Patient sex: M
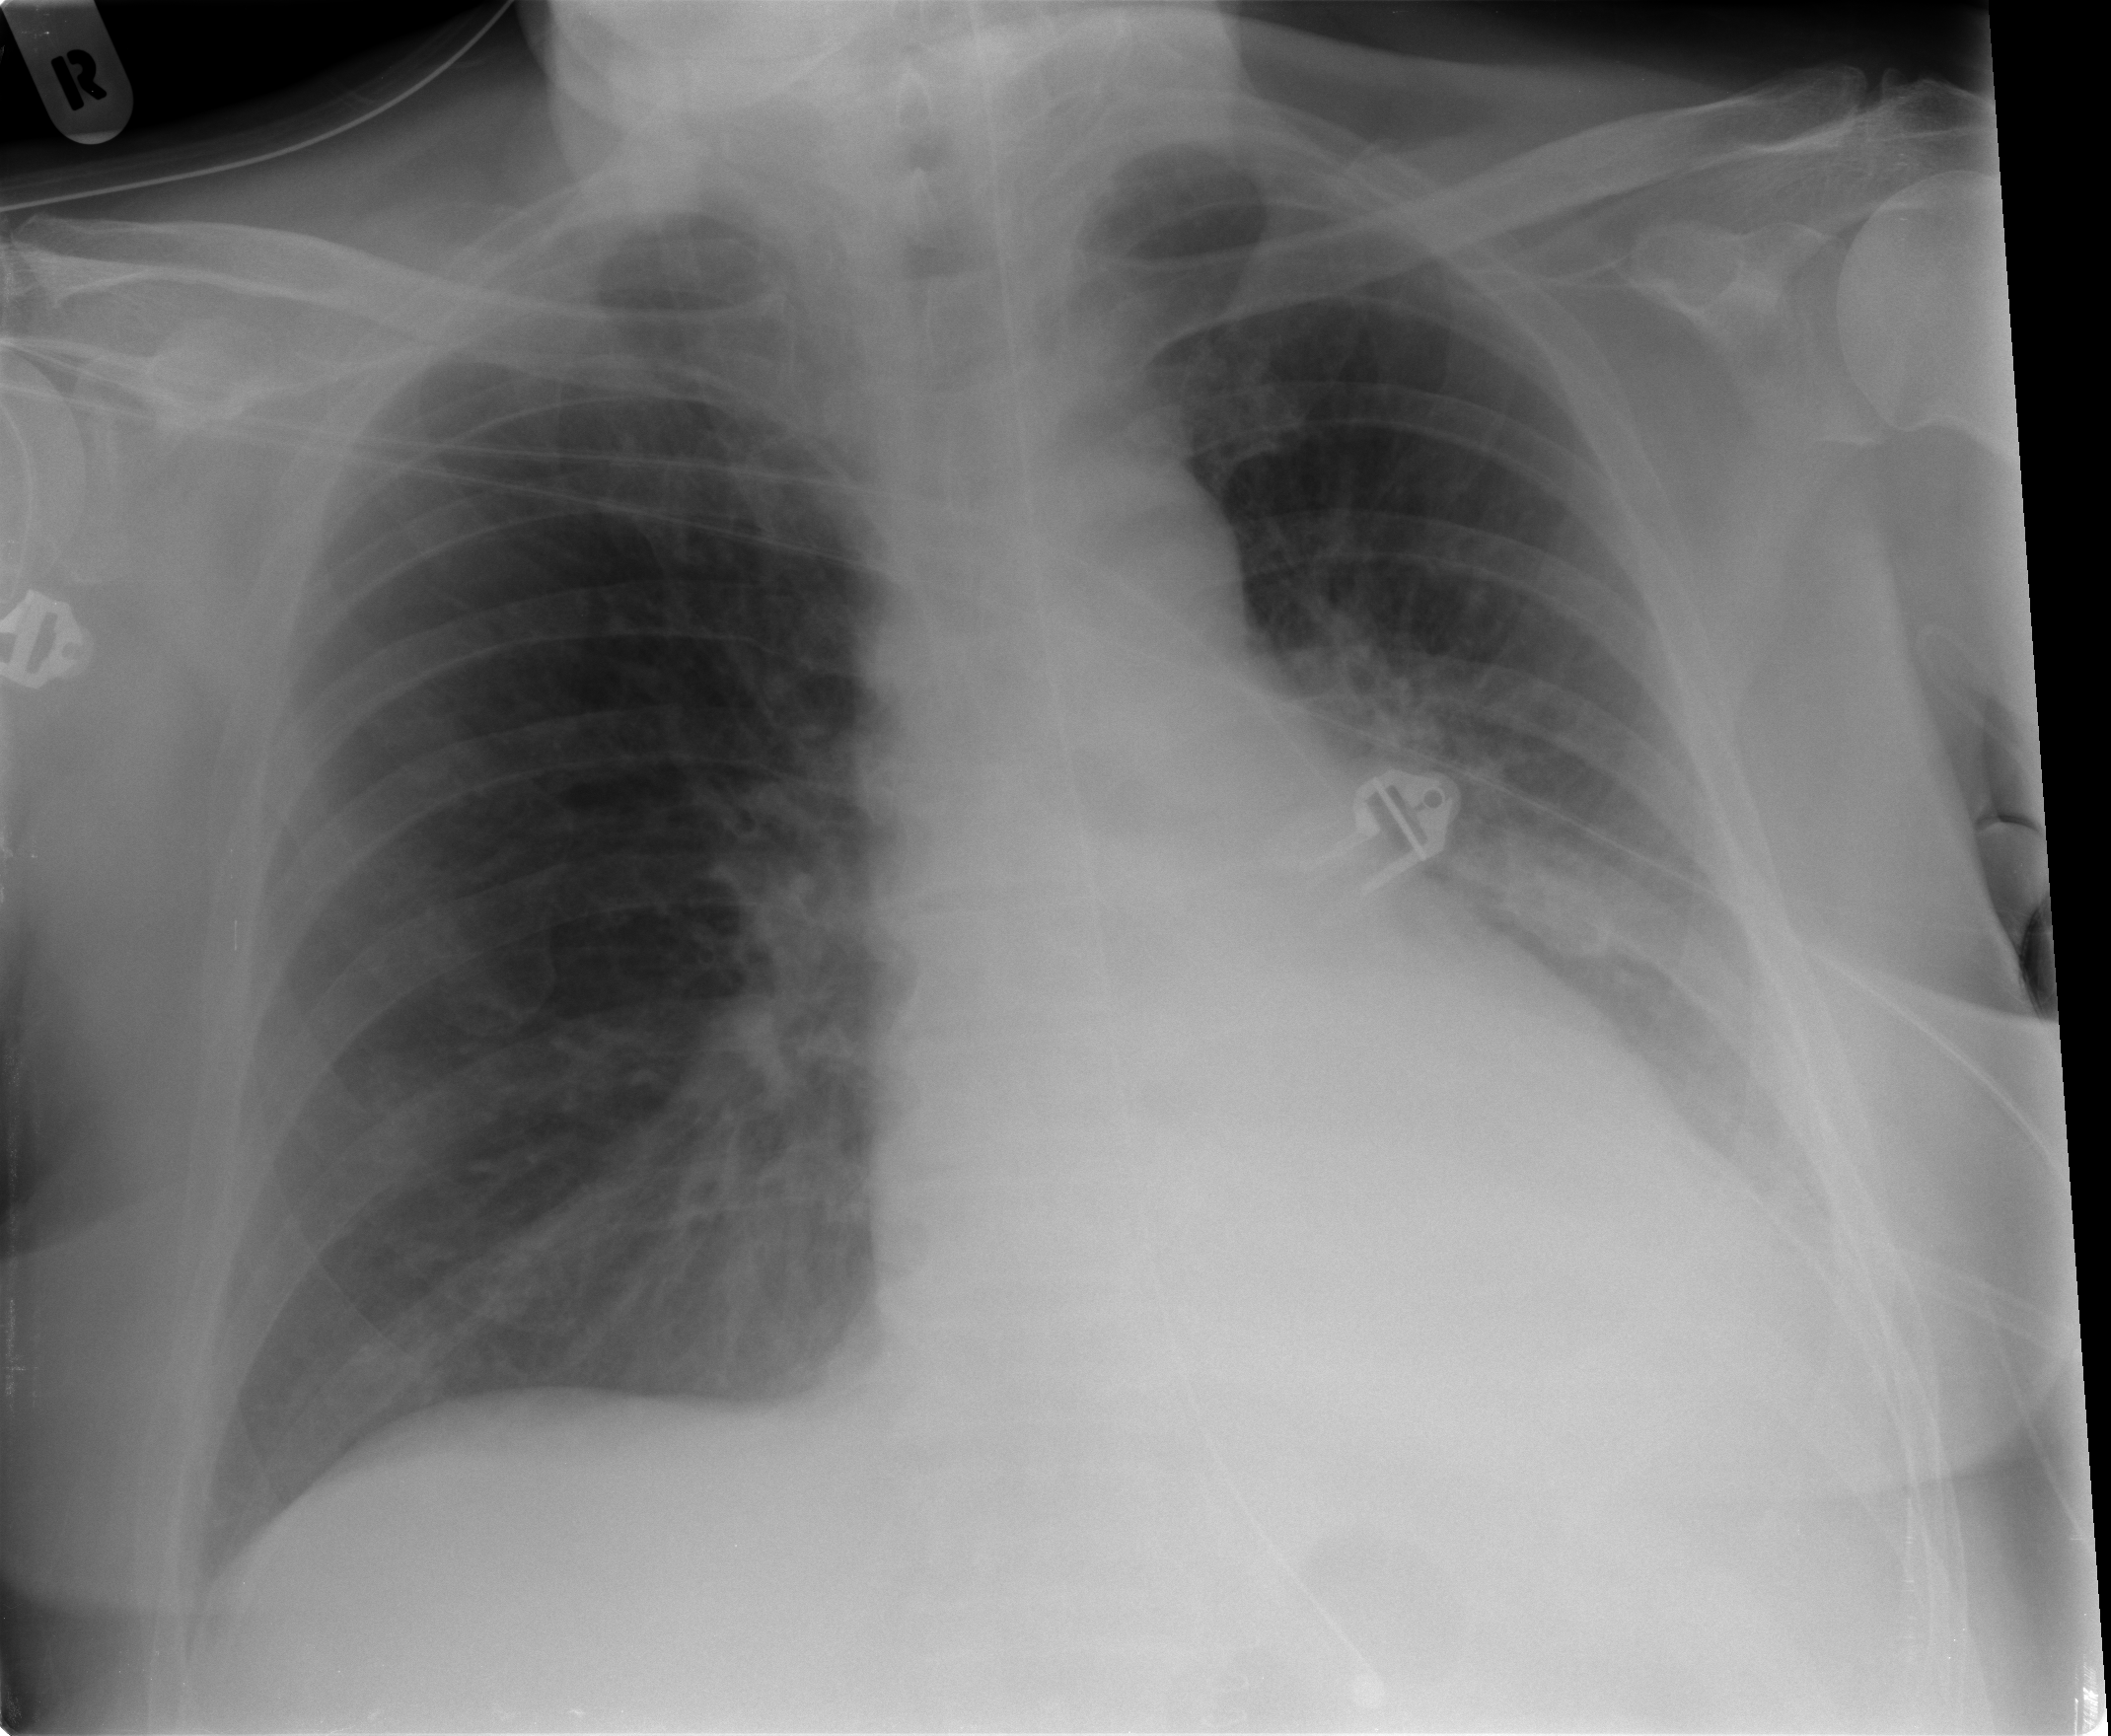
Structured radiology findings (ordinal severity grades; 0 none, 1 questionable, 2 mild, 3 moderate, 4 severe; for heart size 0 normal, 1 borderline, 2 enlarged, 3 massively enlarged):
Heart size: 2
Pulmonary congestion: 2
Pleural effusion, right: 0
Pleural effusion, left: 2
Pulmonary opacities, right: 0
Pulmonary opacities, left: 2
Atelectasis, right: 2
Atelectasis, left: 2